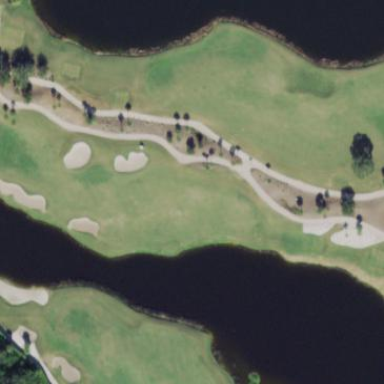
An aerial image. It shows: Water hazard on golf course. The hazard is natural water feature.